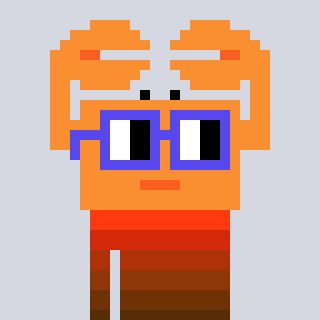
a pixel art character with square blue glasses, a crab-shaped head and a peachy-colored body on a cool background